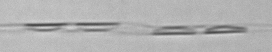
Label: Pseudo-nitzschia